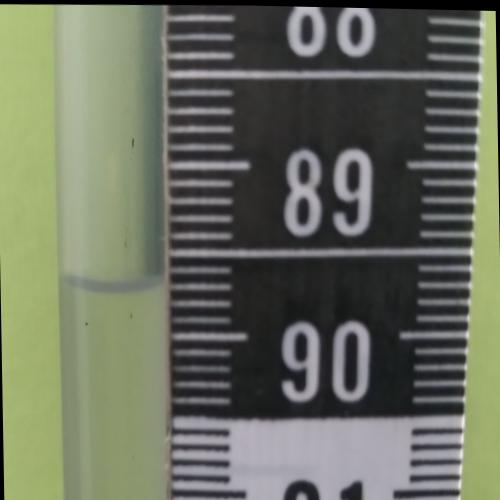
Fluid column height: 89.7 cm